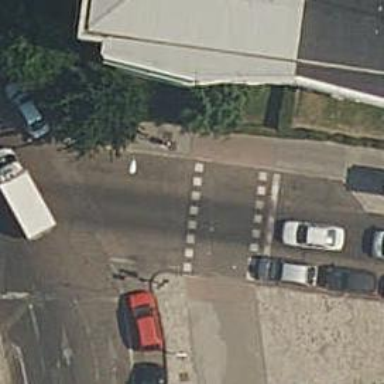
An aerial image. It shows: Road crossing with traffic signals.